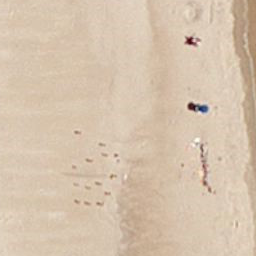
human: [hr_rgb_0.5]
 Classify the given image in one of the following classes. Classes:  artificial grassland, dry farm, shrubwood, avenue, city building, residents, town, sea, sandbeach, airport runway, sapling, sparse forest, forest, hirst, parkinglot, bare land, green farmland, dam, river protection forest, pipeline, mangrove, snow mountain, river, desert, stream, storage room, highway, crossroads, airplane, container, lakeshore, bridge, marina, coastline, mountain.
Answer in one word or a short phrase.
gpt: sandbeach